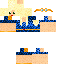
A female human skin with pale skin, wearing blonde long hair dressed in a blue tshirt and blue pants, featuring a closed mouth.